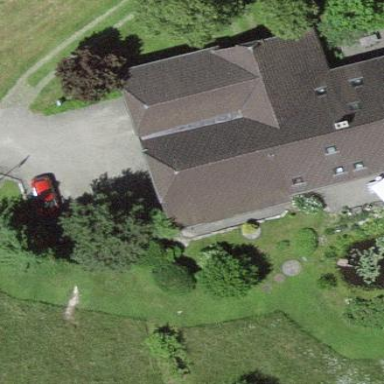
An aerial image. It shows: Farm building.